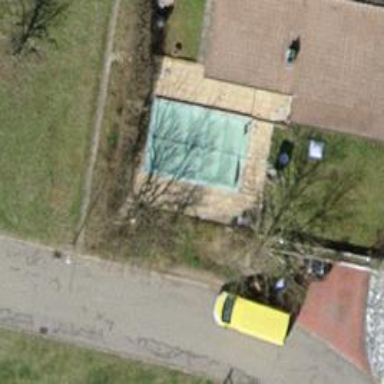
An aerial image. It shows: Outdoor personal swimming pool situated in leisure land.